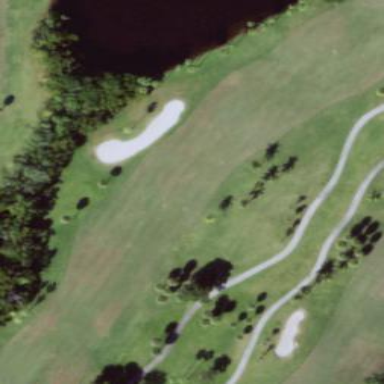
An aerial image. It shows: Golf fairway surrounded by grass.